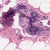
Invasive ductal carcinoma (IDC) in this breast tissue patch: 0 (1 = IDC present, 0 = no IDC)